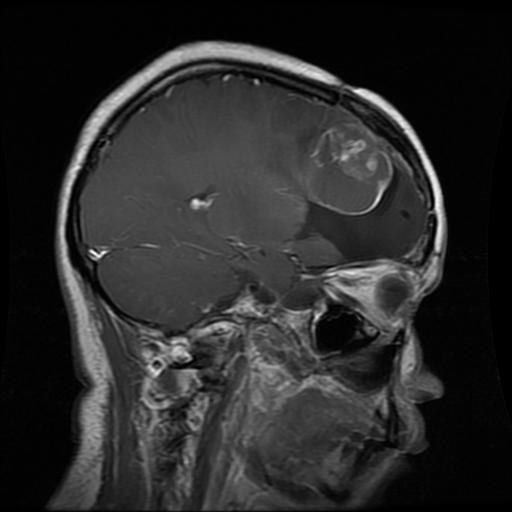
Label: glioma